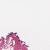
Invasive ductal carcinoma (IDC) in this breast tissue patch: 0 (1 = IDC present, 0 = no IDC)